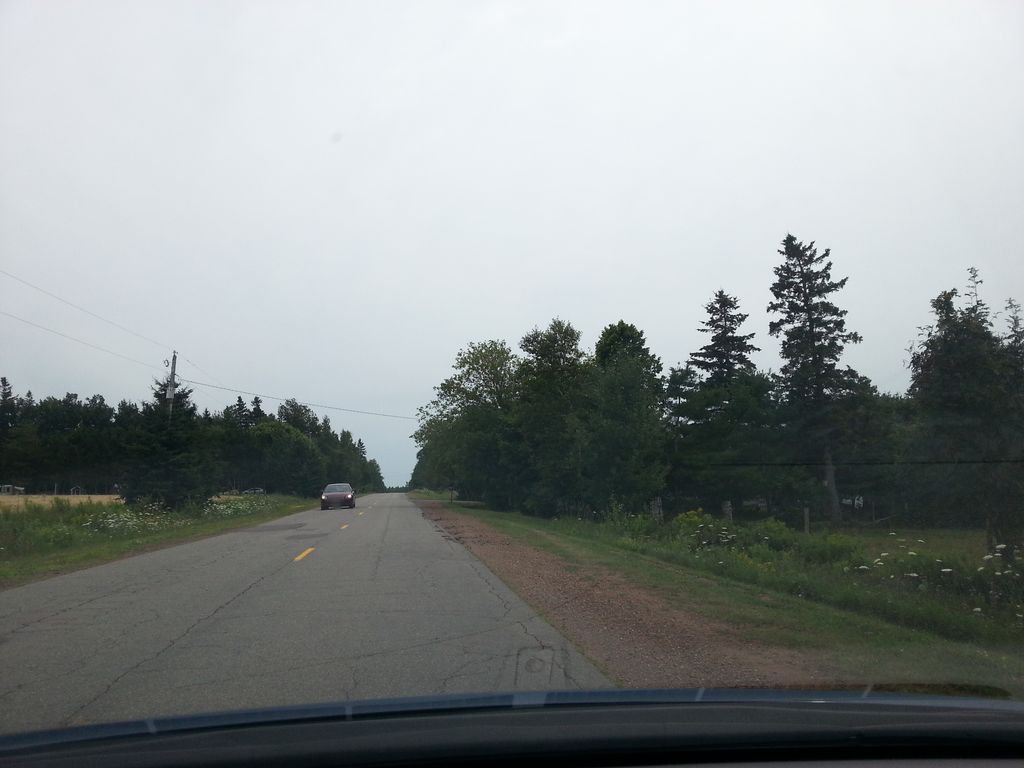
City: charlottetown